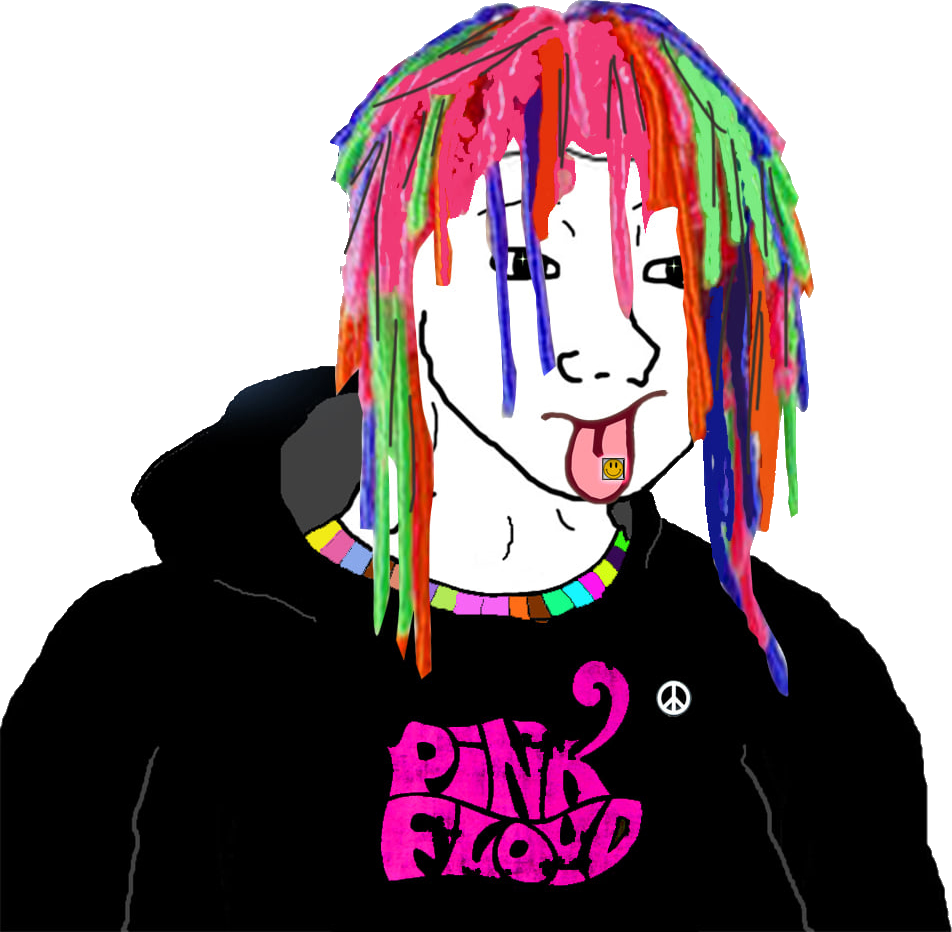
Label: 5_Doomer